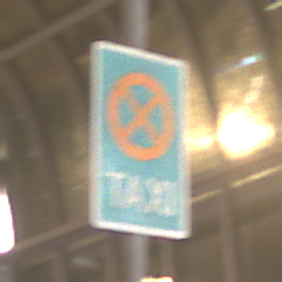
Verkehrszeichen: Taxenstand
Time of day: NotSpecified
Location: Indoor (Urban)
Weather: NotSpecified
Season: NotSpecified
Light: Artificial